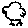
Label: bird